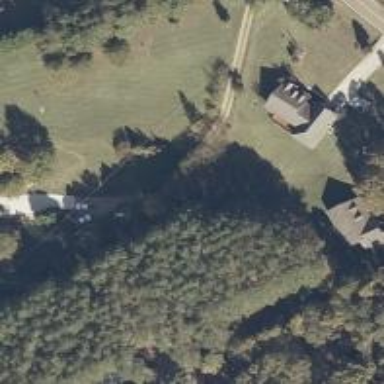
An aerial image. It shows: Driveway.